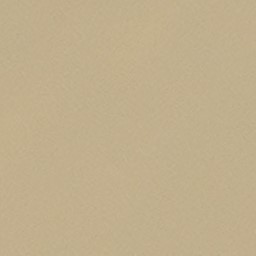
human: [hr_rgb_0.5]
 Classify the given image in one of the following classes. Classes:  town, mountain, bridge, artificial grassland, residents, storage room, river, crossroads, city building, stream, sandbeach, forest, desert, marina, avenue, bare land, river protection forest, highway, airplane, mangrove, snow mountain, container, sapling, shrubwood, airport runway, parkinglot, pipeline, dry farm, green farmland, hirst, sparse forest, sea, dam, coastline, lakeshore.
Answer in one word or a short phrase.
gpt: desert